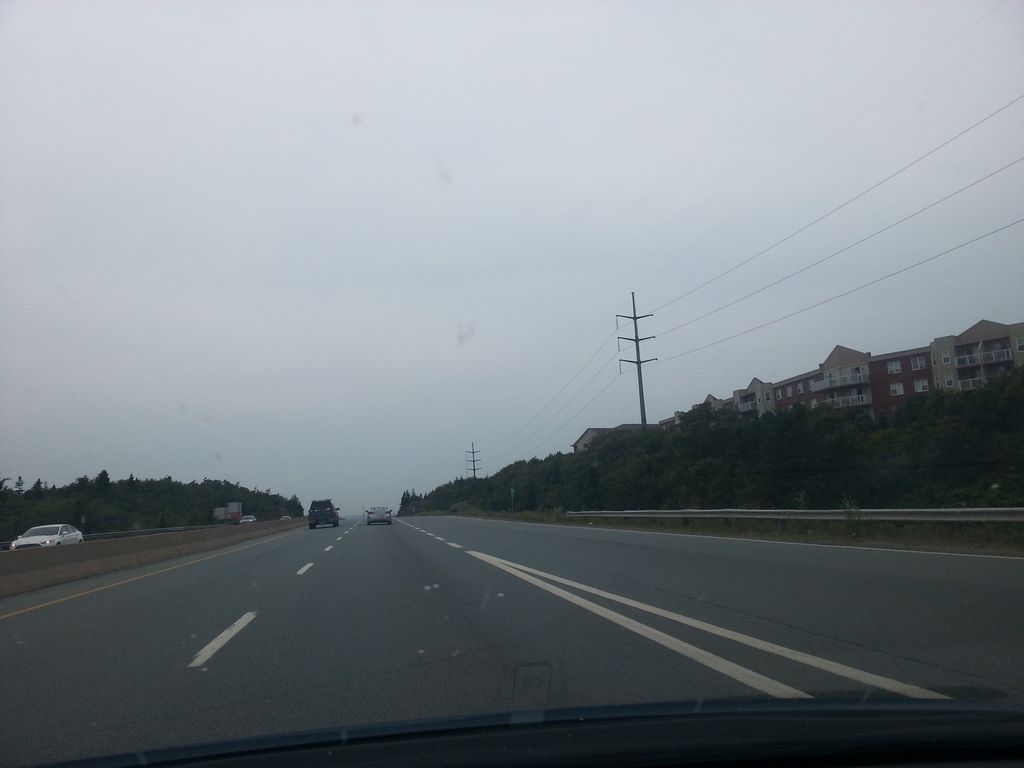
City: halifax